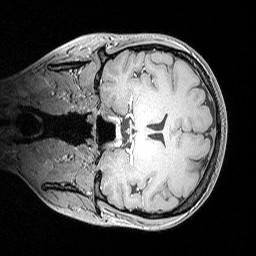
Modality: MP2RAGE
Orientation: coronal
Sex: female
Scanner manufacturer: siemens
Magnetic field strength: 3 T
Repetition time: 5 s
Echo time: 0.00292 s